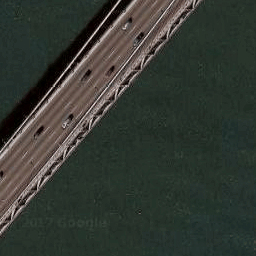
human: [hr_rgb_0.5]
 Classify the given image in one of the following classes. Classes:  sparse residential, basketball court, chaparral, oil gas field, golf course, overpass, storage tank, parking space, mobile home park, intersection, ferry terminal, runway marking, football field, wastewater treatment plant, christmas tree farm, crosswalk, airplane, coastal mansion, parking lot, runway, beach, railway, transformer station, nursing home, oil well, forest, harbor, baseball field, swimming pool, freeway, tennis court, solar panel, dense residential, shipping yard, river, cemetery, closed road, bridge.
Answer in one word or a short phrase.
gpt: bridge